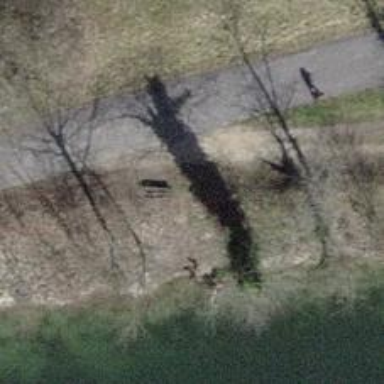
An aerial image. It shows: Brown bench.